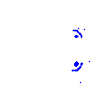
Particle: electron